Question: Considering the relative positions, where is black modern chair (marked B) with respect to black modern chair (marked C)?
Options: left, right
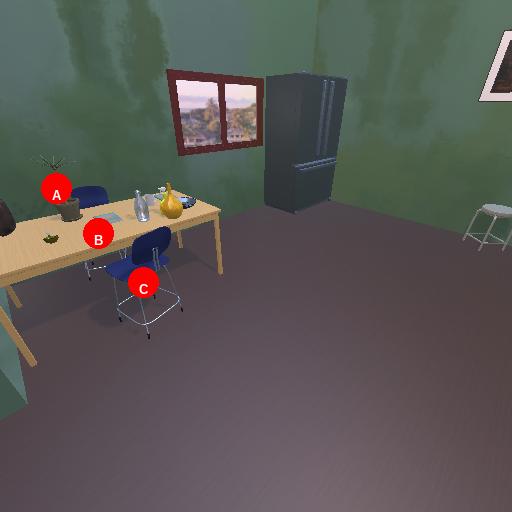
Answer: left